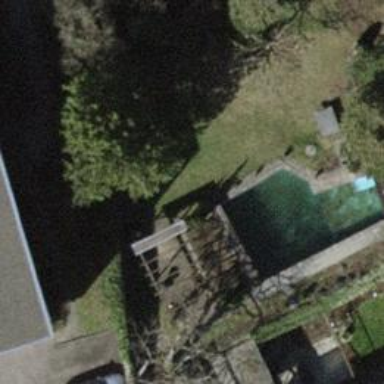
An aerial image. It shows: Outdoor swimming pool located on leisure land.